Interaction volume radius: 5 \u00c5
Interaction volume height: 15 \u00c5
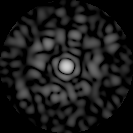
Disorder parameter: 0.854